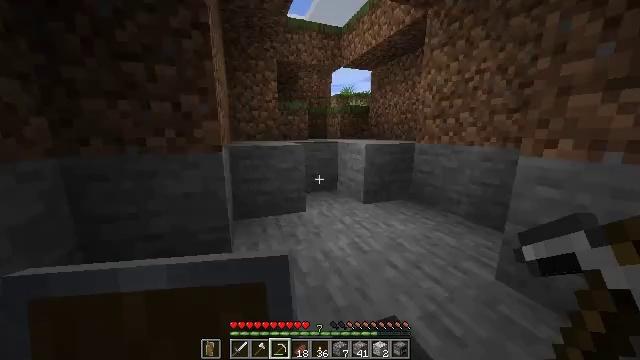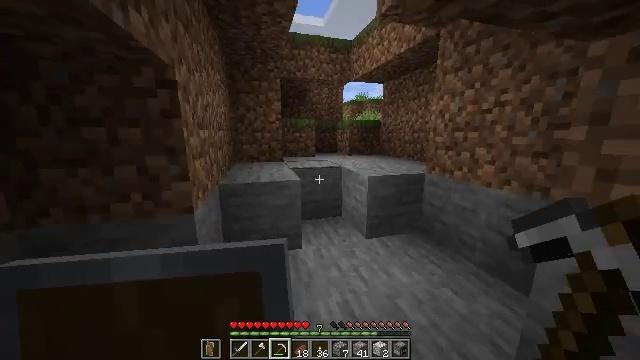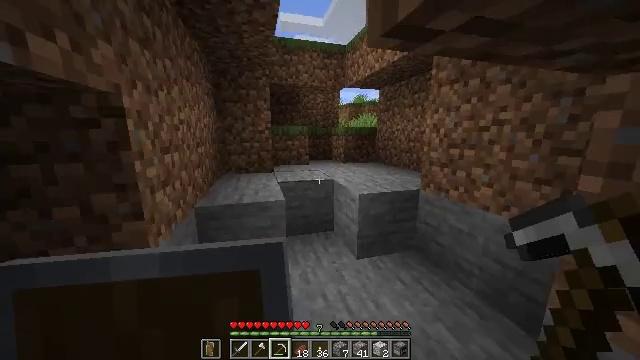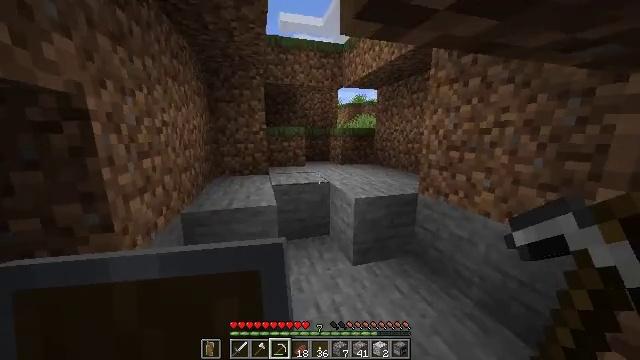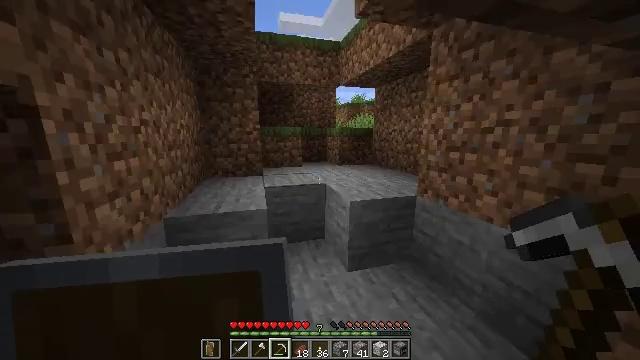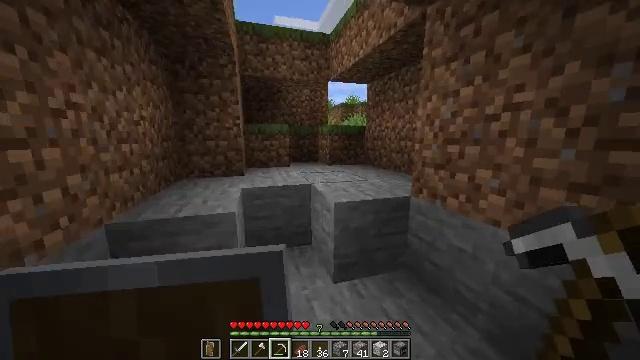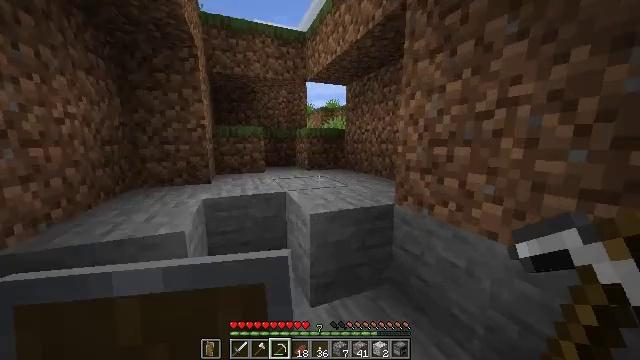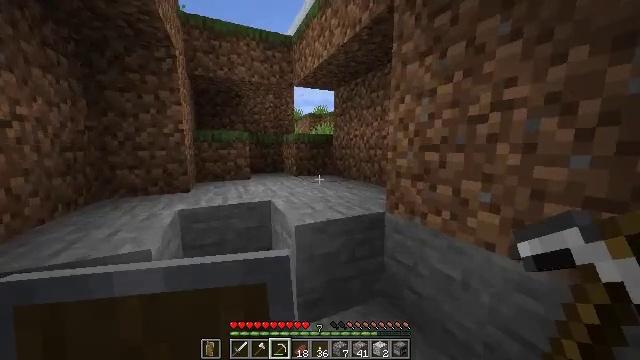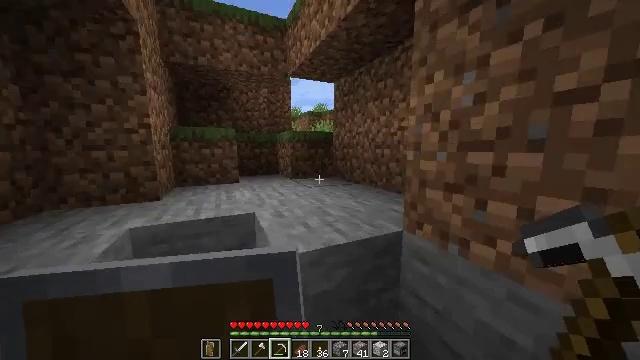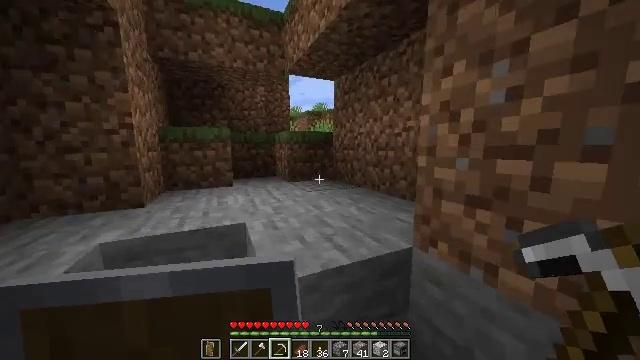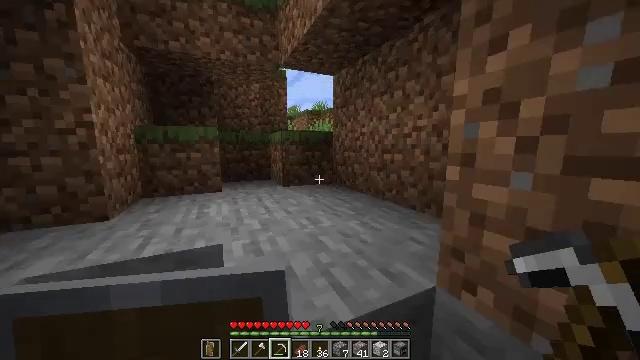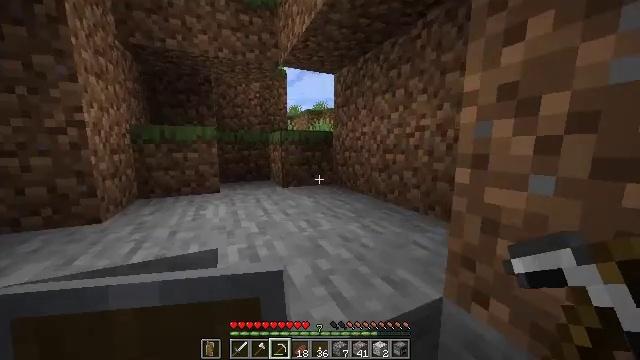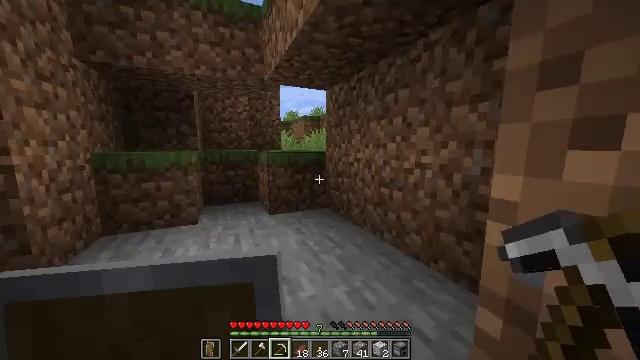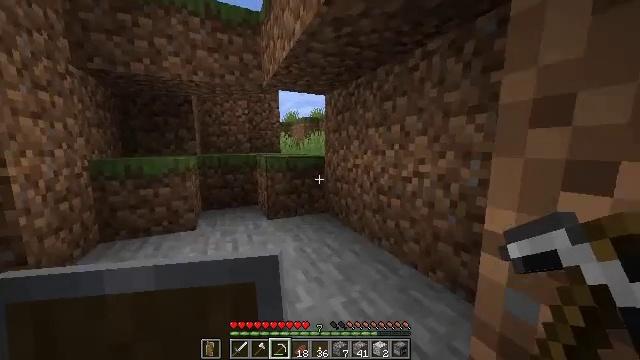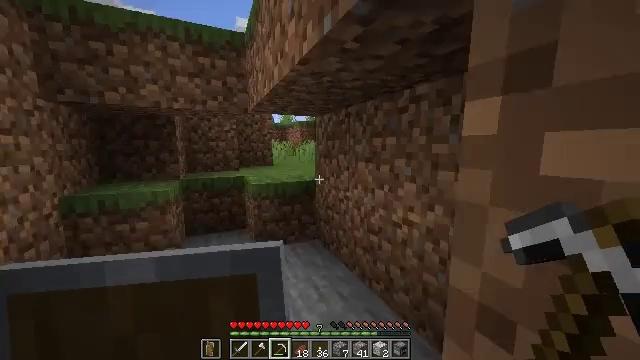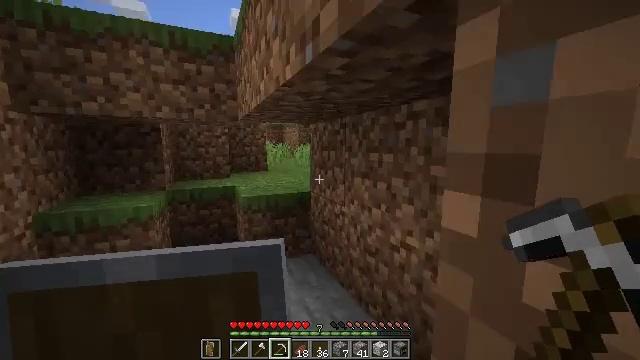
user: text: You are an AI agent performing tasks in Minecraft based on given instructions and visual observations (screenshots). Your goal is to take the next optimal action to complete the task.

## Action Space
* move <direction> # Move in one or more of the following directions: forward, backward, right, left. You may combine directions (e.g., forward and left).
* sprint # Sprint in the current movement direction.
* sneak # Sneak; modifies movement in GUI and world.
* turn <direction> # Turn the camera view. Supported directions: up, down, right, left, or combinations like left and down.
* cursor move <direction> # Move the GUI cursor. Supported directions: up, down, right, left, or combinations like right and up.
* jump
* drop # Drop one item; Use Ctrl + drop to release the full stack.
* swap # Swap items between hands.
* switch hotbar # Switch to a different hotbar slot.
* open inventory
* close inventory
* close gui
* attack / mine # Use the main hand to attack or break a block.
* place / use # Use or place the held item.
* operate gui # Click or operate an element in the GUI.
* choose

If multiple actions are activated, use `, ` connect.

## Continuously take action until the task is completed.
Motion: motion action
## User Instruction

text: Harvest grass block to clear the area.
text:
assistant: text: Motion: move forward, turn left, jump
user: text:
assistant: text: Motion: move forward, jump
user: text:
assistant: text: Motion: move forward, jump
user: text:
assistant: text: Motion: move forward
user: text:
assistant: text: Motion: move forward, turn right
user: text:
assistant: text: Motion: move forward, turn right and up
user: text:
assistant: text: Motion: move forward, turn right and up
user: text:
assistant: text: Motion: move forward, sprint
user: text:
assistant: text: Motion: move forward, sprint
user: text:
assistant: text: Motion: move forward, sprint
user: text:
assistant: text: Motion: move forward, sprint
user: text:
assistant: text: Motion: move forward, jump
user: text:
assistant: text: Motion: move forward, jump
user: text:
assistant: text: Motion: move forward, jump
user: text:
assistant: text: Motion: move forward, jump
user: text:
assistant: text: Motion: move forward and move left, jump
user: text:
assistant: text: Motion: move forward and move left
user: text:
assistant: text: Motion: move forward and move left
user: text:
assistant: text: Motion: move forward and move left
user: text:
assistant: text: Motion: move forward and move left
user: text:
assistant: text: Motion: move forward and move left
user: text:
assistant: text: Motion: move forward and move left
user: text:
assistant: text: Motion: move forward and move left, turn left and down, attack / mine
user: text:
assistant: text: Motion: move forward, turn down, attack / mine
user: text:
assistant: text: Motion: move forward, turn right and down, attack / mine
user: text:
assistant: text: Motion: move forward, attack / mine
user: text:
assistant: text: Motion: move forward, turn down, attack / mine
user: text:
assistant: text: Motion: move forward, turn right, attack / mine
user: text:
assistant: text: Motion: turn right and down, attack / mine
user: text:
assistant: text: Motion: turn right, attack / mine